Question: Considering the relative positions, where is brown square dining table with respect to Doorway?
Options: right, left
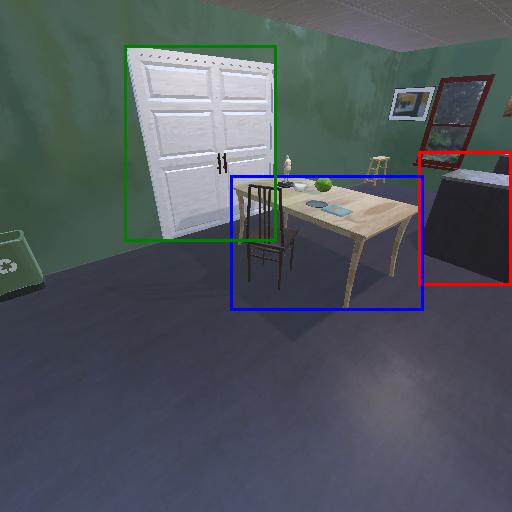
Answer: right